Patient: sex M, age 49
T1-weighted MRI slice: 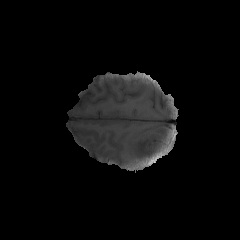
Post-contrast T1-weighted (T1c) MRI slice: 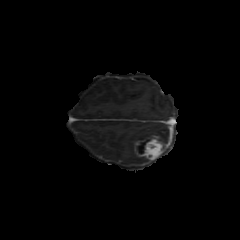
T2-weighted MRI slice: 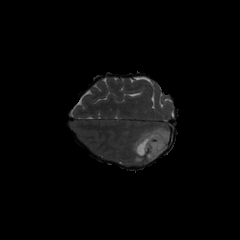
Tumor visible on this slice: yes
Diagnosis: Astrocytoma, IDH-mutant
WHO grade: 4